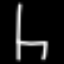
Label: chair